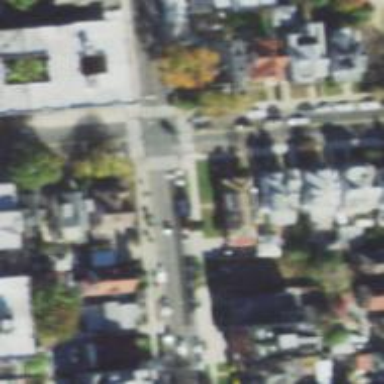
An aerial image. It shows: Residential road with asphalt surface and separate sidewalk.